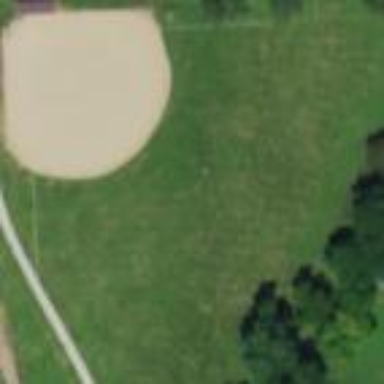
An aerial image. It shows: Baseball pitch for leisure land activities.